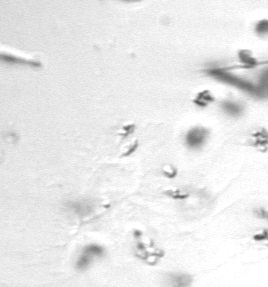
Label: Phaeocystis